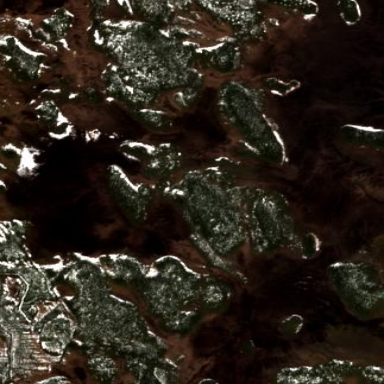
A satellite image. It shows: Bog wetland.